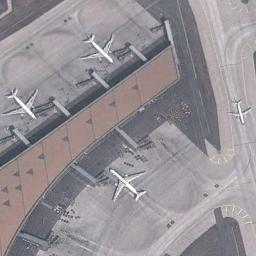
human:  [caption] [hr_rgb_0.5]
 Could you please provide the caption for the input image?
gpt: Three orange planes were parked on either side of the dark orange building, And another one was on the runway .

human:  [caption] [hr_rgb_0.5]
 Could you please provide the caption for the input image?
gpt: Several planes of different sizes were neatly parked next to the buildings in the airport .

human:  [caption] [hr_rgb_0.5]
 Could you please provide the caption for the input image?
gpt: Three planes are around the terminal building and a plane is on the runway .

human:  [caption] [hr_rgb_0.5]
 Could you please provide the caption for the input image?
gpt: Three planes parked next to boarding bridges of the orange terminal and another passing plane on their left .

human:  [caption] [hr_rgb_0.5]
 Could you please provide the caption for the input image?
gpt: Four planes were in the clearing next to the drab building .